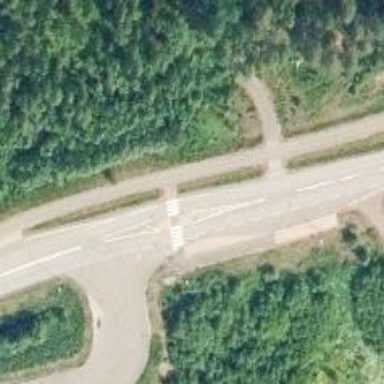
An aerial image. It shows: Footway crossing with marked asphalt surface.